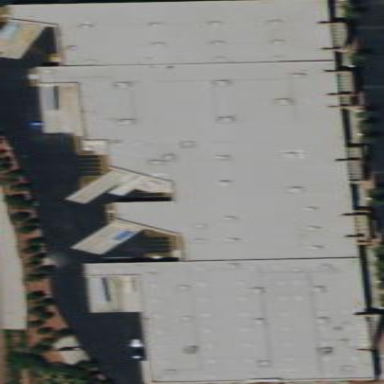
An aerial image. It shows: Commercial building.